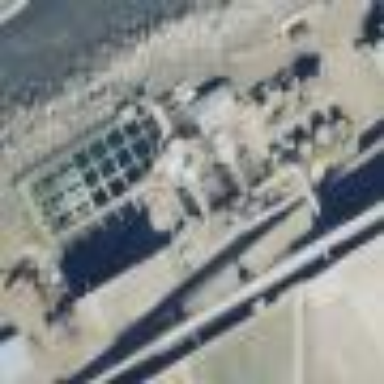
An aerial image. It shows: Industrial building which is paper mill.